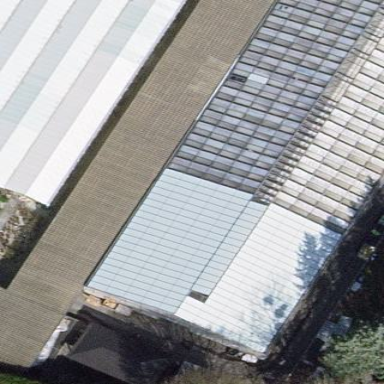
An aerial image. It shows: Greenhouse.